Question: I'm completely new to Lift. My goal is to make a small application which will let me enter data about scientific articles (studies) into a database.
I haven't gotten around to making a database yet, still playing with getting an entry form to work. So I decided that I will hold a few studies in memory, in a list of a companion object to the Study class. I also created an accumulator variable to dispense unique IDs, as long as I don't have a DBMS managing the IDs.
As a smoke test, I visited the page showing the list of studies (seeded with two studies in code), then visited the form page, entered a new study, and navigated again to the list of studies. I was surprised to see that my new study has the ID of 1 instead of 3, so at some point, my accumulator variable must have been reset. But the ListBuffer collecting studies was not reset, because it showed all three studies. Adding more studies results in the counter incrementing by 1 every time.
The literature I have found on Lift (the two free books on Liftweb, as well as Gilberto Garcia's Lift Application Development Cookbook) are incomplete and are more like a collection of mini-tutorials, they don't explain how Lift works.
So what is the actual lifecycle of my Study object, and why did one mutable variable get reset after re-opening the page but not another?
'''
package org.rumtscho.litsuche
package study
import scala.collection.mutable.ListBuffer
class Study private[study](
val id: Int,
val handmadeAuthorRef: String,
val humanReadableDescription: String )
{
}
object Study {
val seedStudies = List(
new Study(dispenseNextFreeId, "Brooks1975", "Tells us that throwing more programmers at a project makes it run late, not early"),
new Study(dispenseNextFreeId, "Dijkstra1968", "Recognizes that we need structured code")
)
private var studiesList = seedStudies.to[ListBuffer]
private var currentId = 0
private def dispenseNextFreeId: Int = {
currentId = currentId + 1
return currentId
}
def allStudies = studiesList.toList
def addStudy(reference: String, description: String): Unit = {
studiesList += new Study(dispenseNextFreeId, reference, description)
}
}
'''
Here is the representation of the three studies:

My understanding of what is happening (could be wrong, of course):
1. I open the page showing the list of studies. This calls allStudies. studiesList is initialized to contain Brooks1975 and Dijkstra1968. During the construction of the studies, currentId is initialized to 0 and then incremented to 2.
2. I open the entry form and add a third study. addStudy retrieves allStudies from memory, without initializing it again. It initializes currentId to 0. I end up with a third study with the ID 1.
3. I display all studies, then return to the entry form page. This time, addStudy retrieves both allStudies and currentId from memory. I get a fourth study with the ID of 2.
The comments have pointed out that this is probably Scala-specific and not related to Lift. But still, I don't understand why 'currentId' is initialized two times (in steps 1 and 2), and not either once (as soon as the object itself is created) or every time it is read. I would have expected the first behavior, but even reinitializing every time seems more logical than randomly reinitializing one time only.
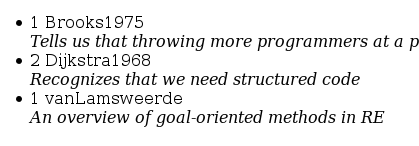
Answer: Go into the scala REPL, enter paste mode (:paste) command, and put in the following:
'''
def increment {
currentId = currentId + 1
}
increment
increment
var currentId = 0
'''
then try
'''
var currentId = 0
def increment {
currentId = currentId + 1
}
increment
increment
'''
In the first example, currentId ends up with value 0. In the second, it ends up with value 2. Why does this happen? I'm not an expert on Scala declaration, but it seems that this is the same problem you are running in to.
It seems that the solution is as @jcern suggests. In general, I'd say put all your declarations at the top of your classes or objects, and always declare before using a variable, and not the other way around.